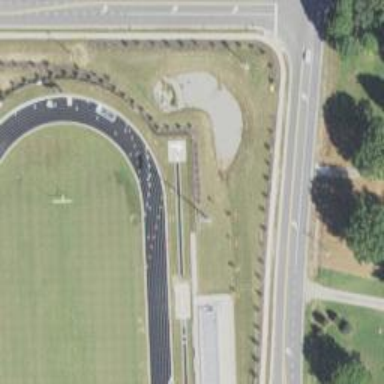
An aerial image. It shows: Asphalt track for athletics on leisure land.